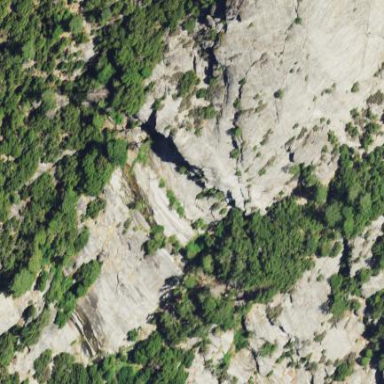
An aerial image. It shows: Meadow with bare rock natural elements.